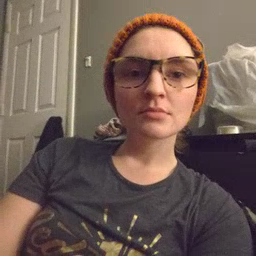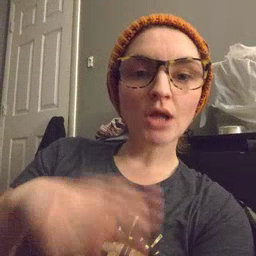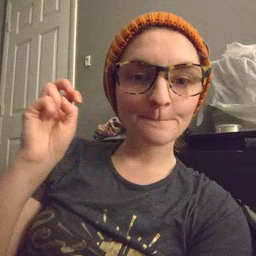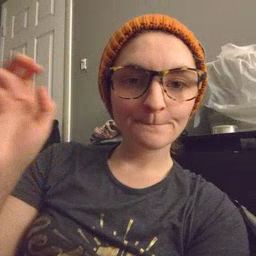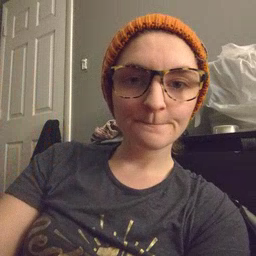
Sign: jump